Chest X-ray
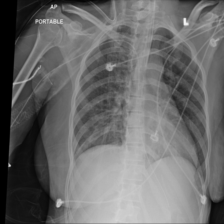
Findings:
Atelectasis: negative
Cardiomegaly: negative
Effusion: negative
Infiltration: positive
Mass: negative
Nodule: negative
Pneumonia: negative
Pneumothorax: negative
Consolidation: negative
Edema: negative
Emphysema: negative
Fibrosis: negative
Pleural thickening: negative
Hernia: negative